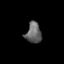
Tissue: lung
Cell type: Epithelial cells
Senescence score: 0.7294
Nuclear area (px): 314
Mean DAPI intensity: 100.28